Question: I'm trying to create a boxplot graph with seaborn. I've tried troubleshooting and I've looked all over the Internet for an answer but I haven't been able to find something useful.
In advance, thank you all for your time and help/feedback. If there's any more info that would help you, please let me know.
A sample of my DataFrame is as follows:
| Week | Team | Margin | Type |
| ---- | ---- | ------ | ---- |
| 1 | A | -10 | R |
| 1 | B | -5 | R |
| 1 | C | -15 | R |
| 1 | D | 15 | R |
| 1 | E | 5 | R |
| 1 | F | 10 | R |
The DataFrame type for each column is:
1. Week: int64
2. Team: object
3. Margin: float64
4. Type: object
-
The code that I'm trying to run is:
'''
fig, ax = plt.subplots(1, 1, figsize=(16, 6))
sns.boxplot(data=df5, x='Team', y='Margin',
hue='Type', palette='muted')
ax.axhline(0, ls='--')
ax.set_xlabel('Teams')
ax.set_title('Win/Loss Margin')
'''
To get a graph like this:

But I get a long Traceback, but where it first finds an error is on:
'''
sns.boxplot(data=df5, x='Team', y='Margin',
'''
that ends with:
'''
TypeError: '<' not supported between instances of 'Team' and 'Team'
'''
The full Traceback is:
'''
Traceback (most recent call last): <br />
**File "/test.py", line 76, in <module>** <br />
sns.boxplot(data=df5, x='Team', y='Margin', <br />
**File "/Packages/lib/python3.10/site-packages/seaborn/_decorators.py", line 46, in inner_f** <br />
return f(**kwargs) <br />
**File "/Packages/lib/python3.10/site-packages/seaborn/categorical.py", line 2243, in boxplot** <br />
plotter = _BoxPlotter(x, y, hue, data, order, hue_order, <br />
**File "/Packages/lib/python3.10/site-packages/seaborn/categorical.py", line 406, in __init__** <br />
self.establish_variables(x, y, hue, data, orient, order, hue_order) <br />
**File "/Packages/lib/python3.10/site-packages/seaborn/categorical.py", line 206, in establish_variables** <br />
plot_data, value_label = self._group_longform(vals, groups, <br />
**File "/Packages/lib/python3.10/site-packages/seaborn/categorical.py", line 257, in _group_longform** <br />
g_vals = grouped_vals.get_group(g) <br />
**File "/Packages/lib/python3.10/site-packages/pandas/core/groupby/groupby.py", line 745, in get_group** <br />
inds = self._get_index(name) <br />
**File "/Packages/lib/python3.10/site-packages/pandas/core/groupby/groupby.py", line 673, in _get_index** <br />
return self._get_indices([name])[0] <br />
**File "/Packages/lib/python3.10/site-packages/pandas/core/groupby/groupby.py", line 637, in _get_indices** <br />
if len(self.indices) > 0: <br />
**File "/Packages/lib/python3.10/site-packages/pandas/core/groupby/groupby.py", line 915, in __getattribute__** <br />
return super().__getattribute__(attr) <br />
**File "/Packages/lib/python3.10/site-packages/pandas/core/groupby/groupby.py", line 615, in indices** <br />
return self.grouper.indices <br />
**File "pandas/_libs/properties.pyx", line 37, in pandas._libs.properties.CachedProperty.__get__** <br />
**File "/Packages/lib/python3.10/site-packages/pandas/core/groupby/ops.py", line 783, in indices** <br />
if len(self.groupings) == 1 and isinstance(self.result_index, CategoricalIndex): <br />
**File "pandas/_libs/properties.pyx", line 37, in pandas._libs.properties.CachedProperty.__get__** <br />
**File "/Packages/lib/python3.10/site-packages/pandas/core/groupby/ops.py", line 893, in result_index** <br />
return self.groupings[0].result_index.rename(self.names[0]) <br />
**File "pandas/_libs/properties.pyx", line 37, in pandas._libs.properties.CachedProperty.__get__** <br />
**File "/Packages/lib/python3.10/site-packages/pandas/core/groupby/grouper.py", line 648, in result_index** <br />
return self.group_index <br />
**File "pandas/_libs/properties.pyx", line 37, in pandas._libs.properties.CachedProperty.__get__** <br />
**File "/Packages/lib/python3.10/site-packages/pandas/core/groupby/grouper.py", line 656, in group_index** <br />
uniques = self._codes_and_uniques[1] <br />
**File "pandas/_libs/properties.pyx", line 37, in pandas._libs.properties.CachedProperty.__get__** <br />
**File "/Packages/lib/python3.10/site-packages/pandas/core/groupby/grouper.py", line 690, in _codes_and_uniques** <br />
codes, uniques = algorithms.factorize( <br />
**File "/Packages/lib/python3.10/site-packages/pandas/core/algorithms.py", line 768, in factorize** <br />
uniques, codes = safe_sort( <br />
**File "/Packages/lib/python3.10/site-packages/pandas/core/algorithms.py", line 1736, in safe_sort** <br />
ordered = _sort_mixed(values) <br />
**File "/Packages/lib/python3.10/site-packages/pandas/core/algorithms.py", line 1800, in _sort_mixed** <br />
nums = np.sort(values[~str_pos]) <br />
**File "<__array_function__ internals>", line 180, in sort** <br />
**File "/Packages/lib/python3.10/site-packages/numpy/core/fromnumeric.py", line 1004, in sort** <br />
a.sort(axis=axis, kind=kind, order=order) <br />
**TypeError: '<' not supported between instances of 'Team' and 'Team'**
'''
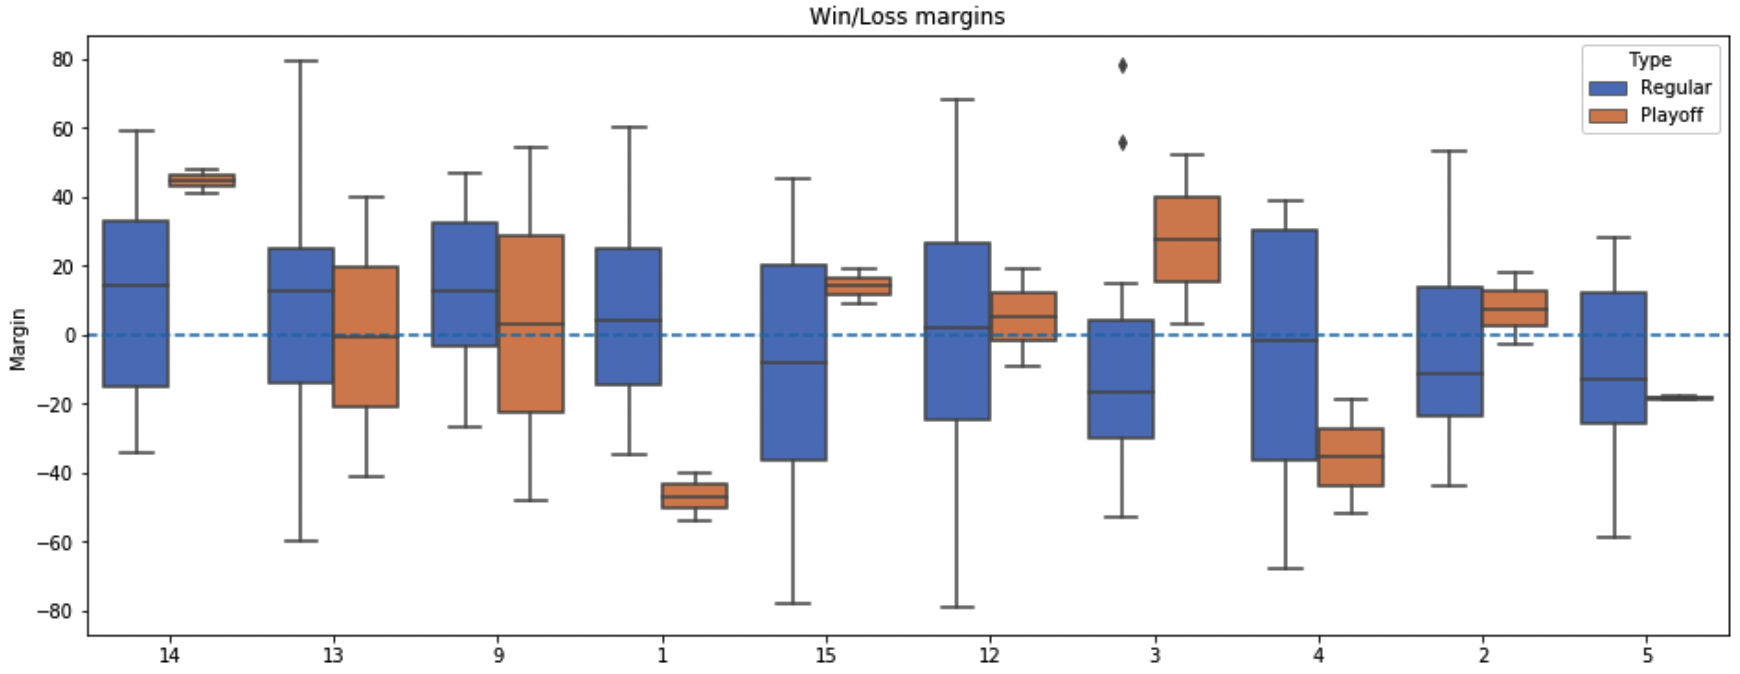
Answer: Your sample data is inadequate to draw the box plot using 'Team' and 'Margin' and hence I added few more rows
'''
df = pd.DataFrame({
"Week" : [1] * 6 + [2] * 6,
"Team": ['A', 'B', 'C', 'D', 'E', 'F', "A", "B", "C", "D", "E", "F"],
"Margin": [-10, -5, -15, 15, 5, 10, 10, 5, 15, -15, -10, 5],
"Type": ["R"] * 12
})
'''
'''
import seaborn as sns
sns.boxplot(data=df, x="Week", y="Margin")
'''
<URL>
'''
sns.boxplot(data=df, x="Team", y="Margin", hue='Type', palette='muted')
'''
<URL>
Seaborn version - '0.11.0'